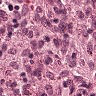
Metastatic tissue present: no